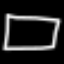
Label: square